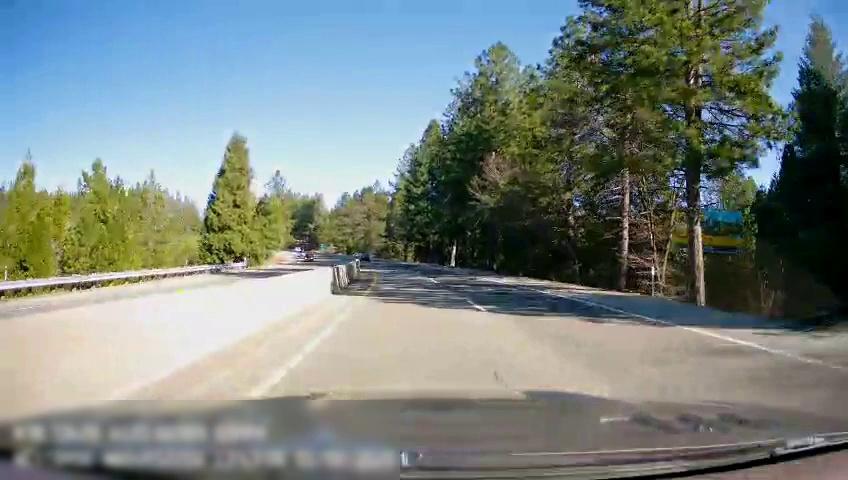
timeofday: Day
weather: Sunny
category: Drivable Space
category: Drivable Space
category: Vehicles | Car
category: Vehicles | Car
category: Lanes | Alternate Lane
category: Lanes | Current Lane
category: Lanes | Alternate Lane
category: Lanes | Opposite Lane